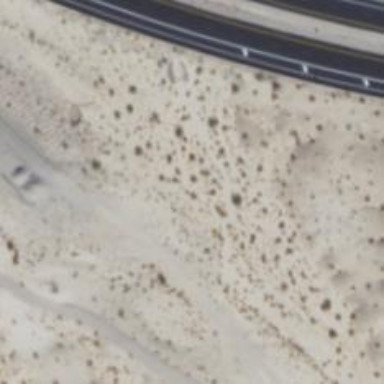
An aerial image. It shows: Track road.